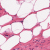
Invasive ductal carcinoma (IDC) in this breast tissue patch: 0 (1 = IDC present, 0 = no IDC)